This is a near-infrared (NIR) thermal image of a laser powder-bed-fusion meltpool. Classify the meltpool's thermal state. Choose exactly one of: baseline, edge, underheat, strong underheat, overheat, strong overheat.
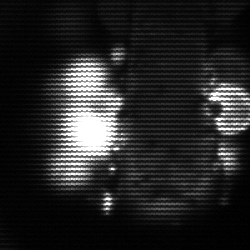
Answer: strong underheat